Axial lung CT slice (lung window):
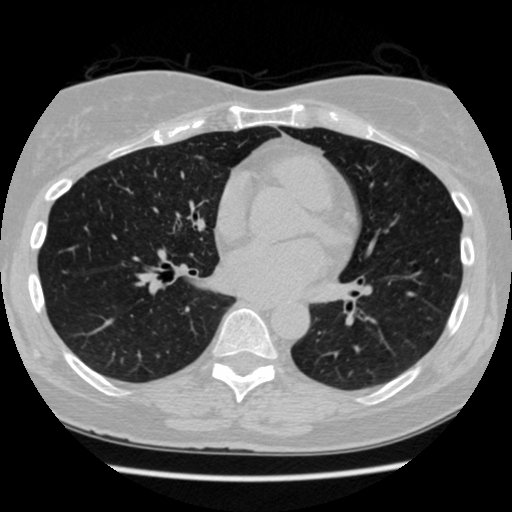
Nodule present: no